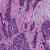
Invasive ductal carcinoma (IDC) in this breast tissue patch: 1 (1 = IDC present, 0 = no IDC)